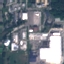
Label: Industrial